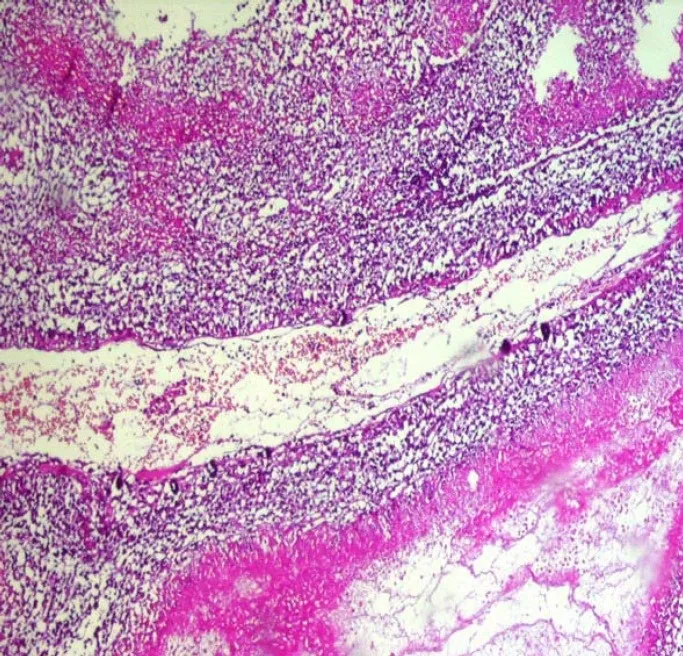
Microscopic view shows perivascular condensation of tumoral cells.
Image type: pathology (h&e)